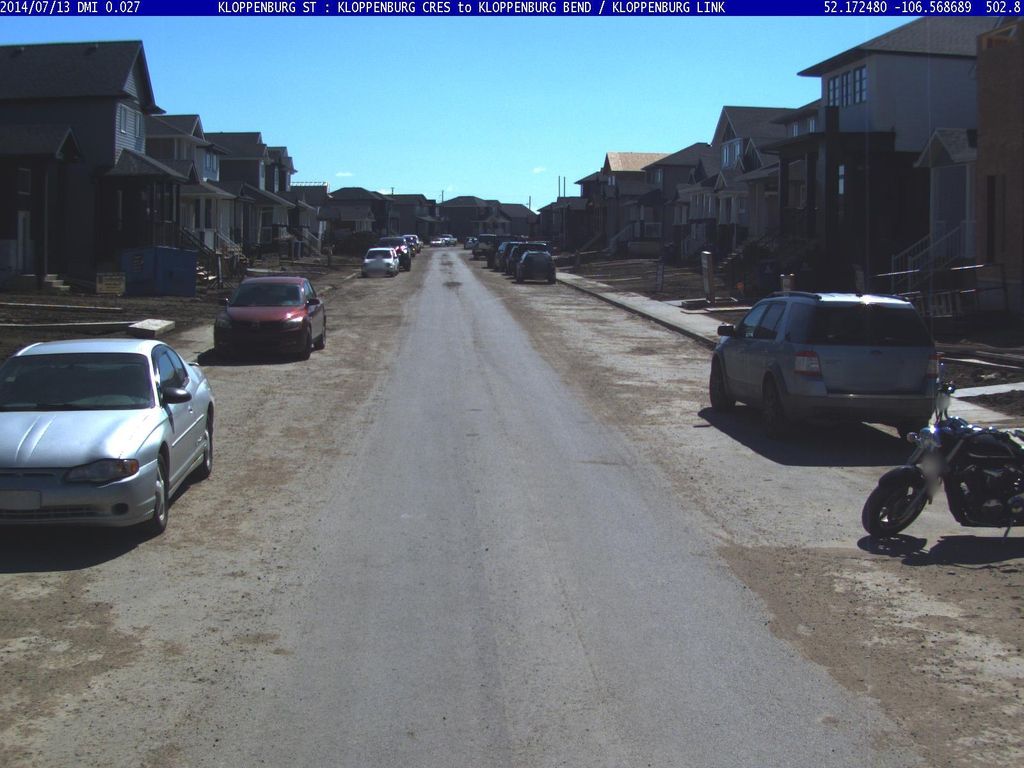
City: saskatoon